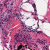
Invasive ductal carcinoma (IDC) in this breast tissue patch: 0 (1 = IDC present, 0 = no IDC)